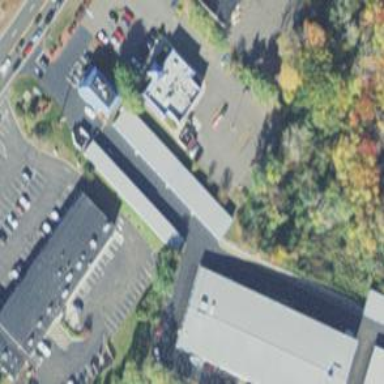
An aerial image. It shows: Commercial building with storage rental shop inside.